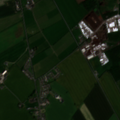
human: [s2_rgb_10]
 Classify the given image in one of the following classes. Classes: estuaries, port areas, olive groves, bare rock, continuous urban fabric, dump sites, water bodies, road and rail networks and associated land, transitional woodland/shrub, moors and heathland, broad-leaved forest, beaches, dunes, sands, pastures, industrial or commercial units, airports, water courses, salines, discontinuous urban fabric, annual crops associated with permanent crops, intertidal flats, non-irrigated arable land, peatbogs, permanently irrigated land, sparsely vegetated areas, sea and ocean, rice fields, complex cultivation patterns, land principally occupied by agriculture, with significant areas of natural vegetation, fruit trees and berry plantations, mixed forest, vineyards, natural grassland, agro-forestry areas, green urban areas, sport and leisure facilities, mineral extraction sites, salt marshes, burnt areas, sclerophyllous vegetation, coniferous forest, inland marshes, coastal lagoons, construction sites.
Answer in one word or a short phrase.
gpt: non-irrigated arable land, pastures, coniferous forest, transitional woodland/shrub, peatbogs